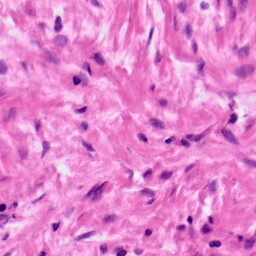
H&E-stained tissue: Ovarian